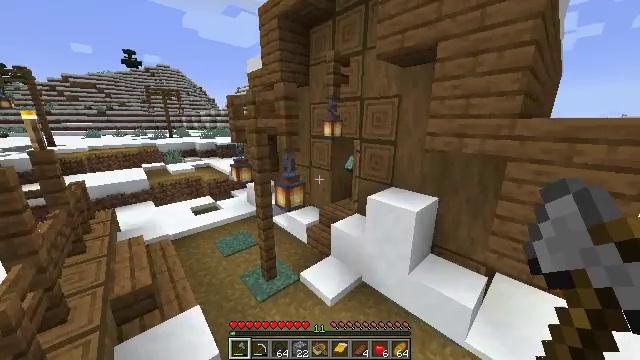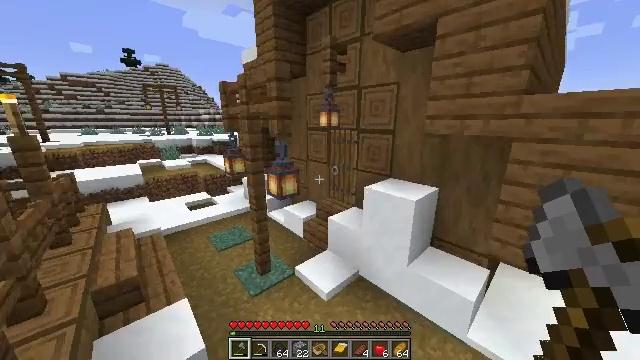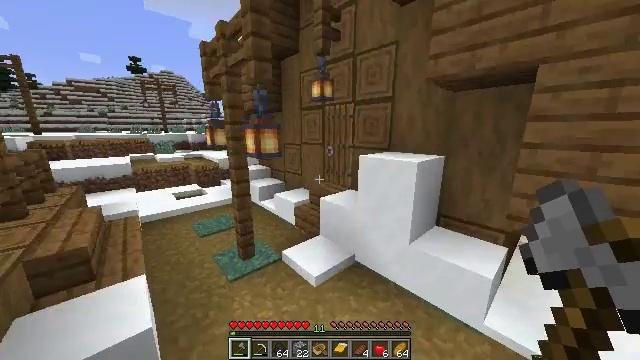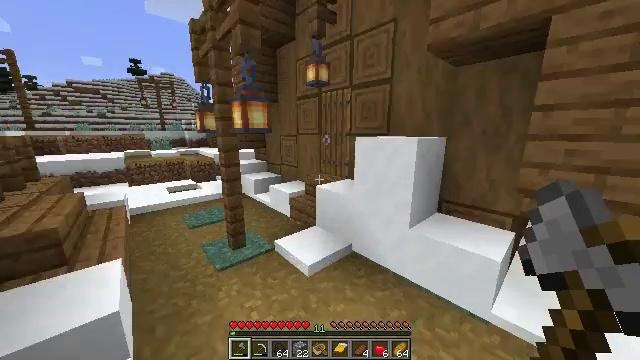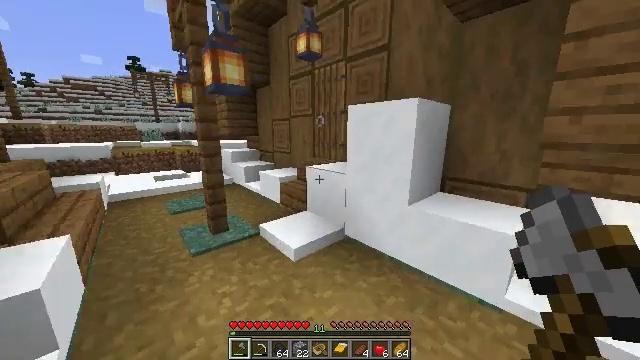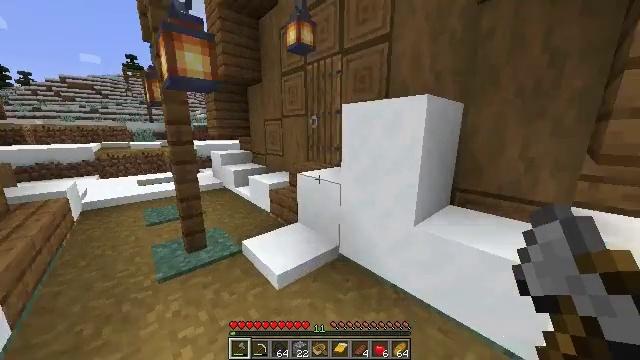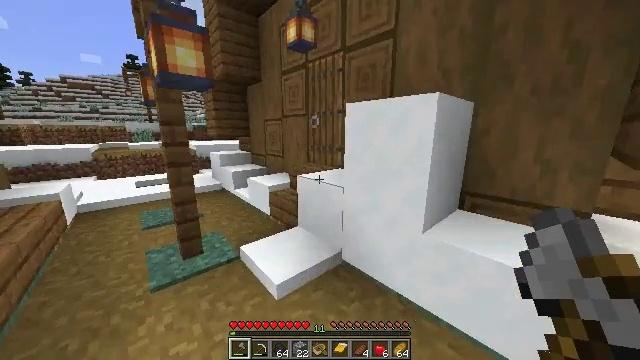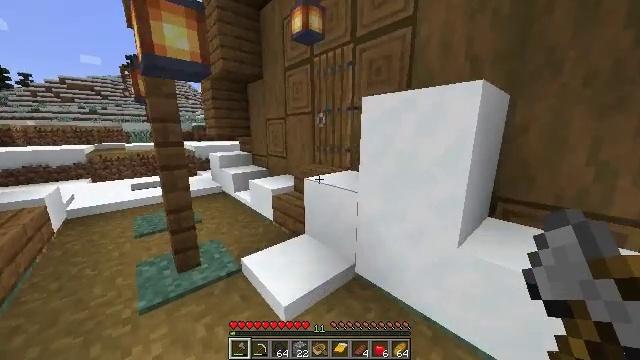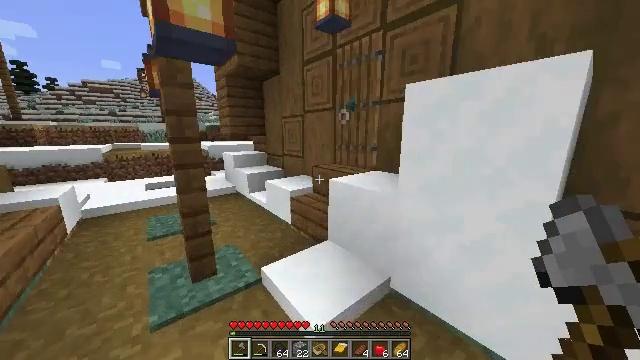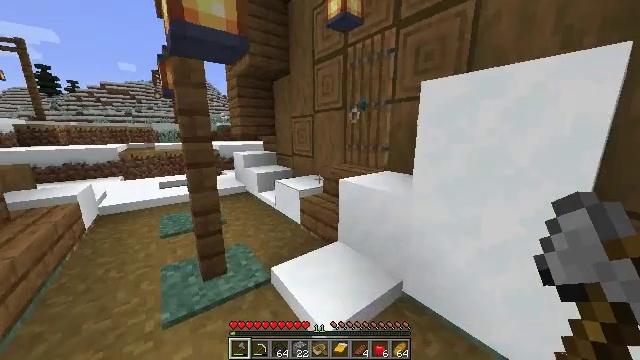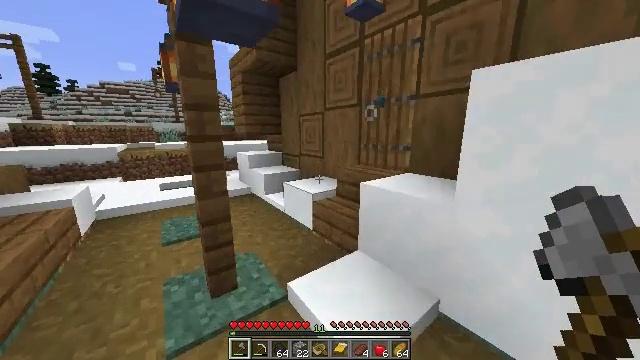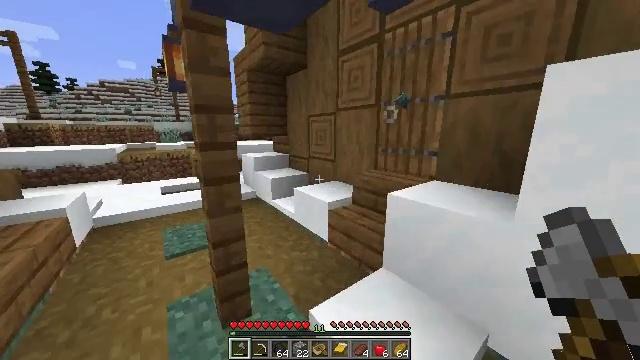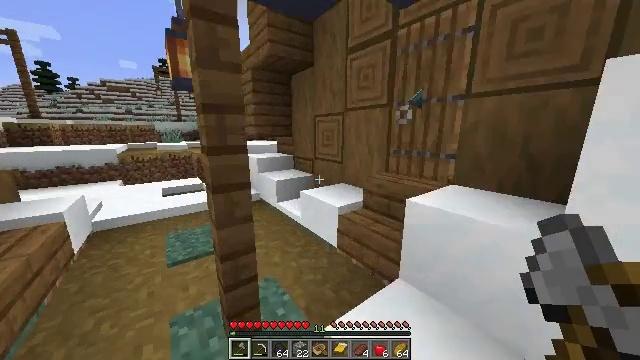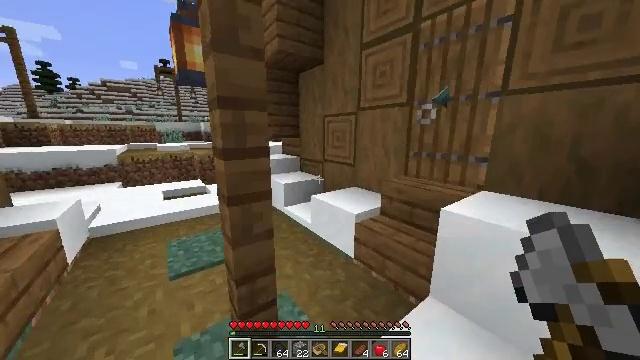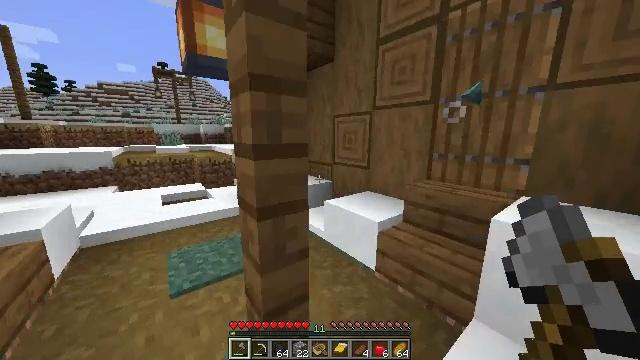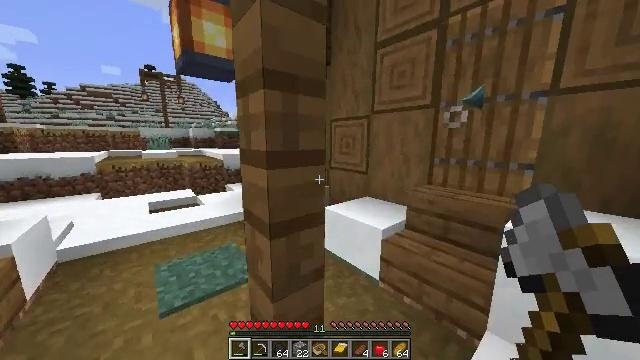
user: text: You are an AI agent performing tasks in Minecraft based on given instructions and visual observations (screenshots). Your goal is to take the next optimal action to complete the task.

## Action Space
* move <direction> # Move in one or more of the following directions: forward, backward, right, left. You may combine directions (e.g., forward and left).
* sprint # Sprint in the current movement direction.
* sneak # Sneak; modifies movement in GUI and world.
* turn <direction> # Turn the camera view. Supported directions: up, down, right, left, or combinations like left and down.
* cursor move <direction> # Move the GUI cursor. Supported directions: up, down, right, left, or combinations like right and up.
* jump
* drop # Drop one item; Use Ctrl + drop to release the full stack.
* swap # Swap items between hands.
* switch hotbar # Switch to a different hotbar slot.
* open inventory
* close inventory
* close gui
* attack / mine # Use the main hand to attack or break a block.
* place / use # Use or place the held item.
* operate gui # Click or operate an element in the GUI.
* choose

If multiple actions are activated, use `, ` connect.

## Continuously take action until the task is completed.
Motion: motion action
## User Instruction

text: Break the stripped spruce log.
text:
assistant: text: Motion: move forward, sprint
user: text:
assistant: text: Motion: move forward, sprint, turn up
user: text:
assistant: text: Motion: move forward, sprint
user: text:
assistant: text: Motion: move forward
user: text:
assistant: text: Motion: move forward, sprint
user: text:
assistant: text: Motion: move forward and move left, sprint
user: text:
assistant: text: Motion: move forward and move left, sprint
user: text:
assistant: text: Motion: move forward and move left, sprint, turn left
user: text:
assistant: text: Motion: move forward and move left, turn left
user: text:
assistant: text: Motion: move forward and move left
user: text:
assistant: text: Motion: move forward and move left
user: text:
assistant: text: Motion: move forward and move left
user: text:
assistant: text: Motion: move forward and move left
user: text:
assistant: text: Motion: move forward and move left
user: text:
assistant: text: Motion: move forward and move left, turn right and up
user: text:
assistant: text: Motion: move forward and move left, turn right and up
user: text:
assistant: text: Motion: move forward and move left, turn right and up
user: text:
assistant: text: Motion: move forward and move left, turn right and up
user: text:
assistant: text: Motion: move forward and move left, turn right and up
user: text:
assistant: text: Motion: move forward and move left, turn right
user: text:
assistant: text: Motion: move forward, turn right and up
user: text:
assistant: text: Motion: move forward, turn right
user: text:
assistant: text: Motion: move forward, turn right
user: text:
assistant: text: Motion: move forward, turn right
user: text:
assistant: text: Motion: move forward
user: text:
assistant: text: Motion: move forward, turn right
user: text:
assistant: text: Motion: move forward, turn right
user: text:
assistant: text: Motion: move forward and move right, use / place
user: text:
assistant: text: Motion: move forward and move right, use / place
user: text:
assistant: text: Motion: move right, turn left and down, use / place